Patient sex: M
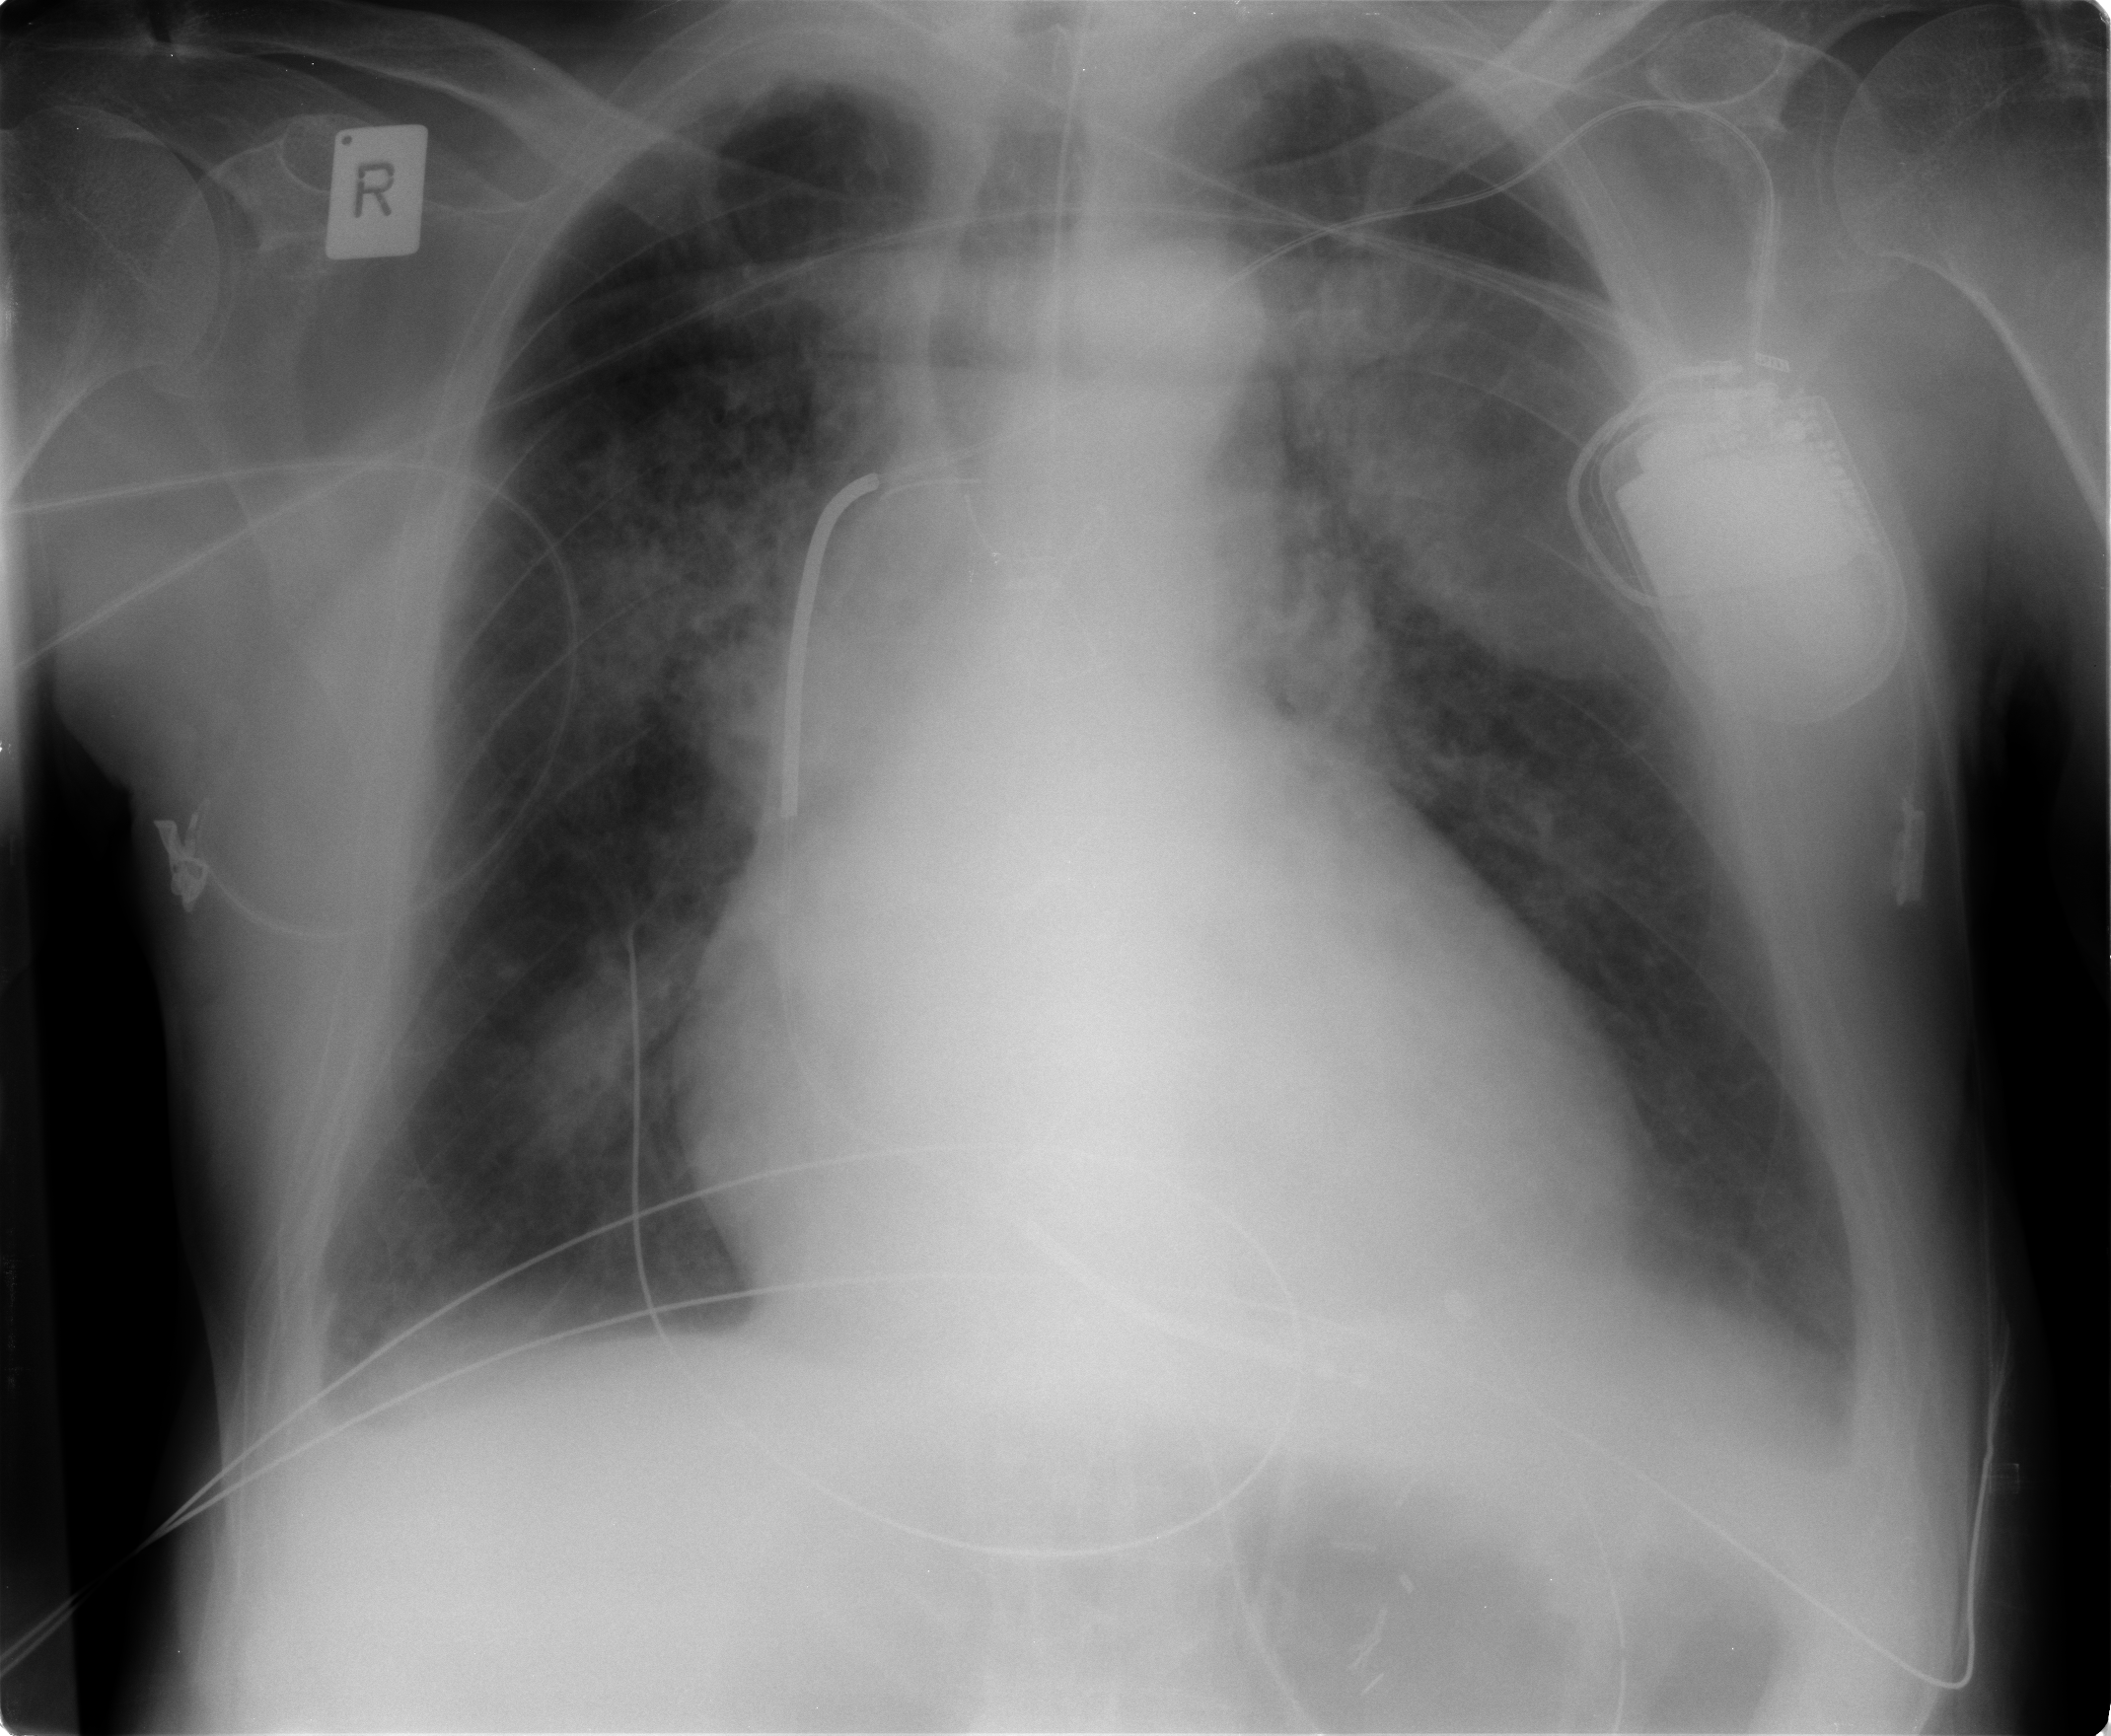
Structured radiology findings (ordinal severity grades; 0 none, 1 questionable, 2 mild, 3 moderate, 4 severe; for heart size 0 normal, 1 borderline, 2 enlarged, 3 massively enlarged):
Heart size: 1
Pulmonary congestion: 2
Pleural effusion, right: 2
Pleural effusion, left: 2
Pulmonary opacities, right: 2
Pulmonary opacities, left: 2
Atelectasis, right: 2
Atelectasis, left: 2